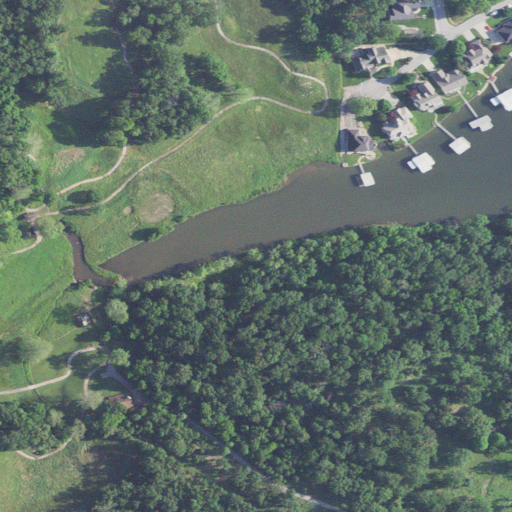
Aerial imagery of valley in Missouri named Harpers Hollow containing open development, deciduous forest, open water, low intensity development, medium intensity development, woody wetlands, grassland, and pasture